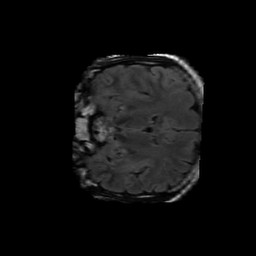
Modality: FLAIR
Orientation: coronal
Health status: ill
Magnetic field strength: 3 T